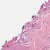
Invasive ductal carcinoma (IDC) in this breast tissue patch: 0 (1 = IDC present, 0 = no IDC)